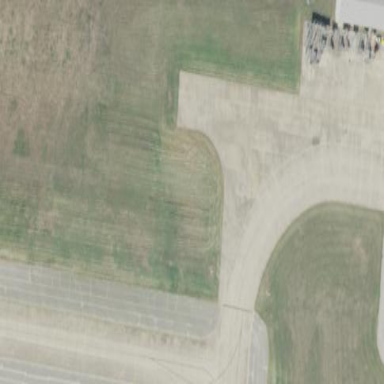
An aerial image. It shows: Apron at the airport.